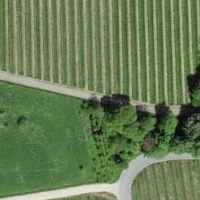
EUNIS habitat code: 40
Species observed at this site:
Lepidium draba